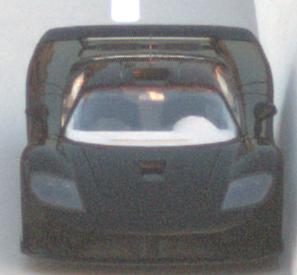
Make: Saleen
Model: S7
Detailed model: -
Model produced from: 2000
Model produced until: 2008
Doors: 2
Color: black
Road condition: dry road
Daytime: sunrise or sunset
Contrast: medium contrast